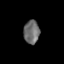
Tissue: skin
Cell type: Epithelial cells
Senescence score: 0.9315
Nuclear area (px): 361
Mean DAPI intensity: 107.726